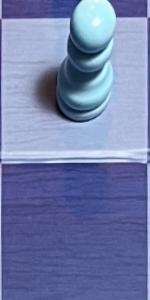
Label: Empty